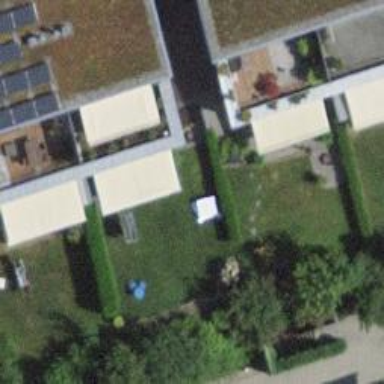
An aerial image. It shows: Terrace building.